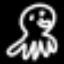
Label: octagon